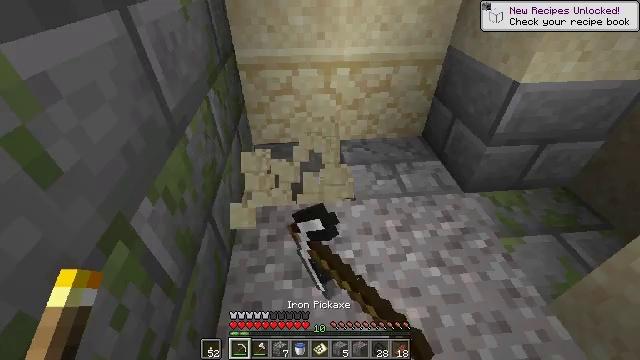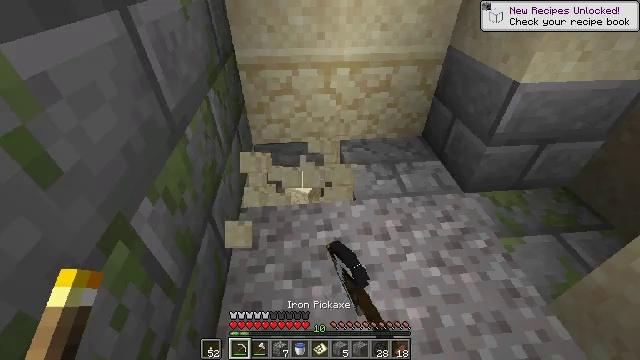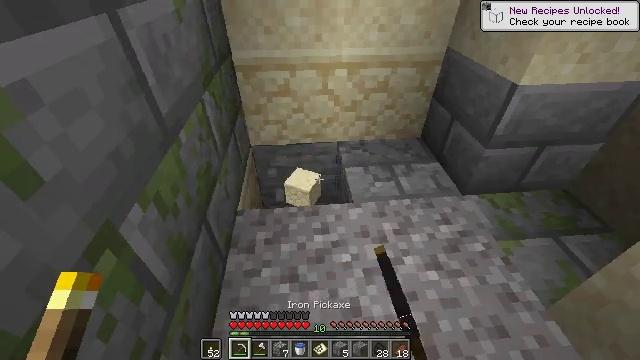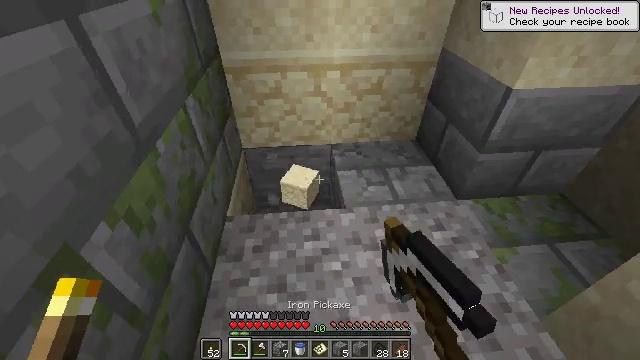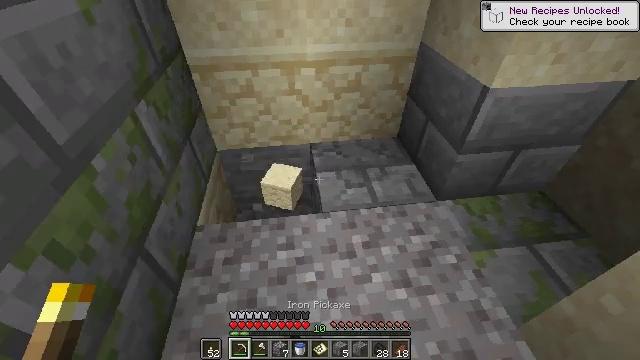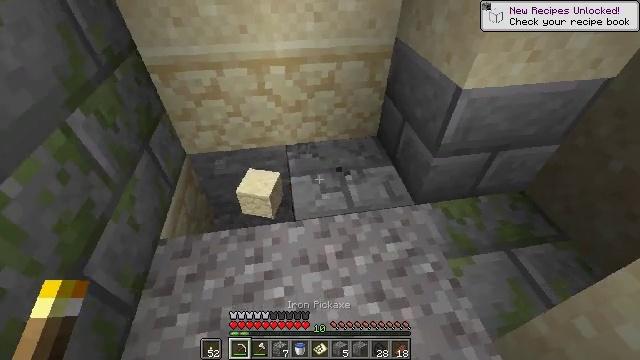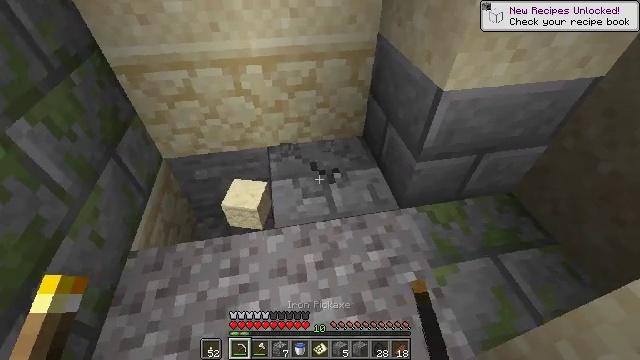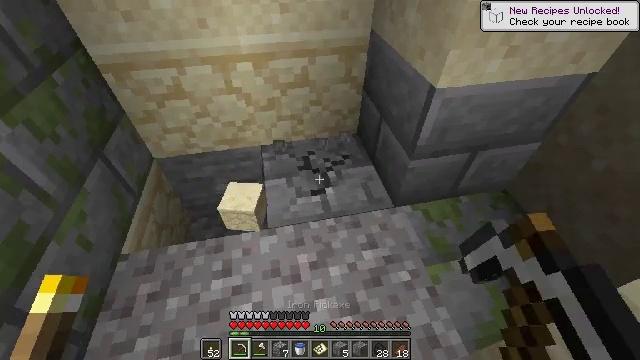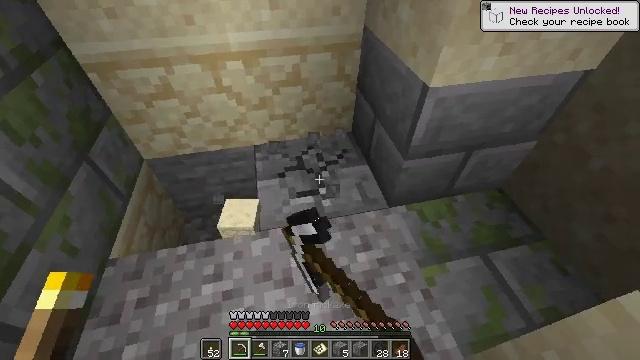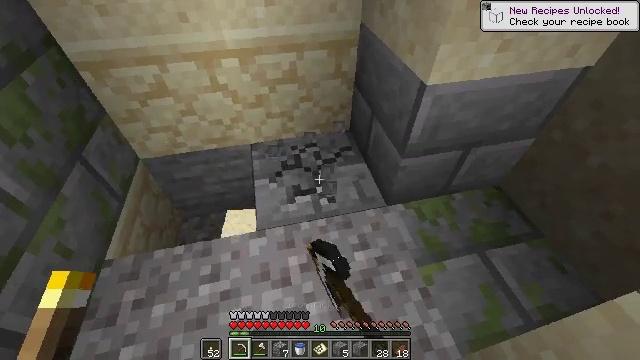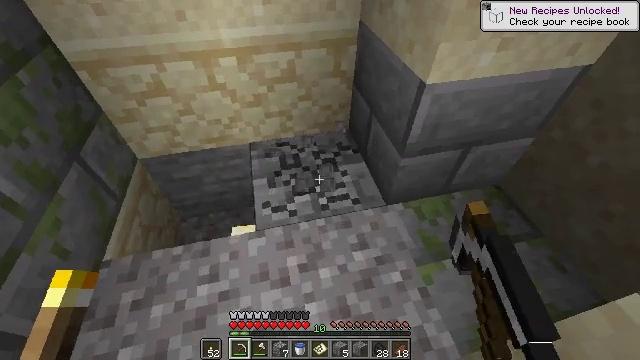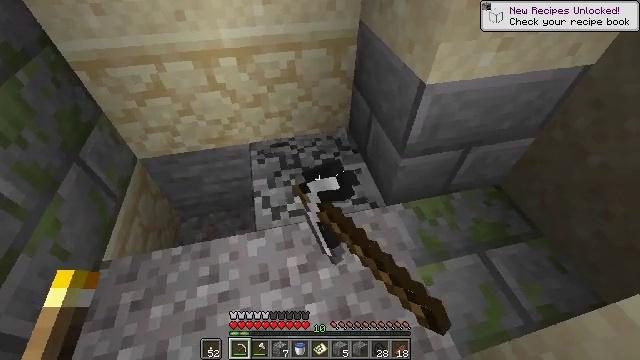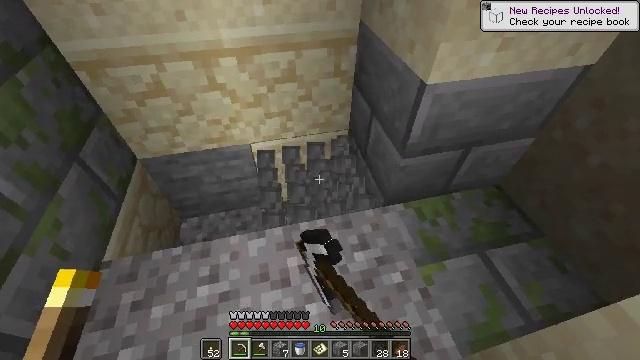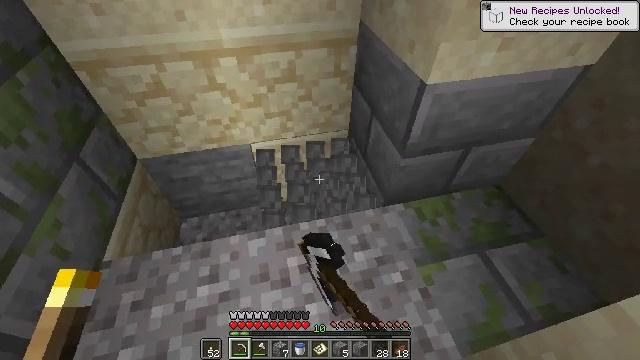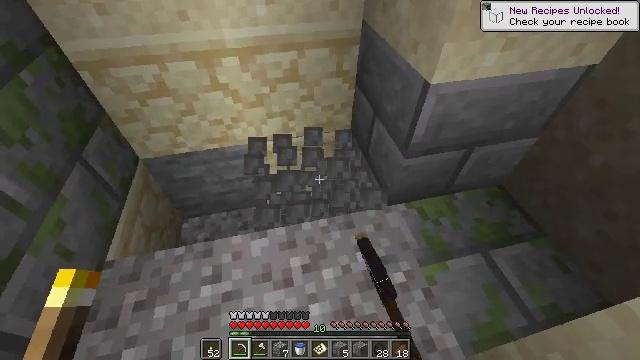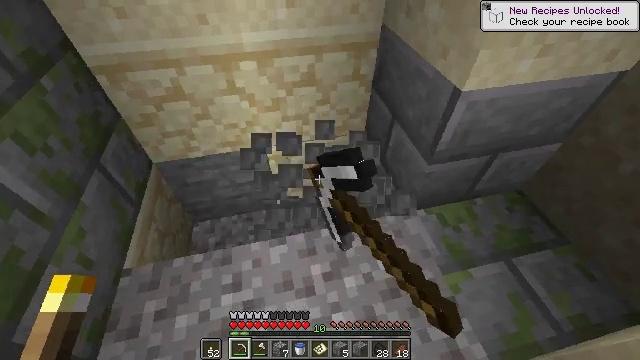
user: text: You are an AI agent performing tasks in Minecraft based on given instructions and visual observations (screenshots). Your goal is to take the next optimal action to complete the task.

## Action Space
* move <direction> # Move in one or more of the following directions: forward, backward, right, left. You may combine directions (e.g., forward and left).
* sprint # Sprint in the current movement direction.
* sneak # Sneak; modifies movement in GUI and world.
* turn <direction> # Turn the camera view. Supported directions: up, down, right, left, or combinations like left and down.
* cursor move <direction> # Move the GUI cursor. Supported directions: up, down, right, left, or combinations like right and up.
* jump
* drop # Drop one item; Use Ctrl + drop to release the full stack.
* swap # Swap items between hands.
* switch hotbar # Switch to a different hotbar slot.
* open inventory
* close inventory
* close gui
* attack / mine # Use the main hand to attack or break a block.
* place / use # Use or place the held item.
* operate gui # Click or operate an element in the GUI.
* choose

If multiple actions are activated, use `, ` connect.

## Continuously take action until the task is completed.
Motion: motion action
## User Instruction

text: Mine the cracked stone bricks.
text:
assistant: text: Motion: attack / mine
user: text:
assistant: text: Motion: move forward and move right, attack / mine
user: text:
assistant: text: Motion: move forward and move right, attack / mine
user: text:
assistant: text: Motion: move forward and move right, turn right and down, attack / mine
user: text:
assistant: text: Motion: move forward and move right, turn right and down, attack / mine
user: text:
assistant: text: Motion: turn right and down, attack / mine
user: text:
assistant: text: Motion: attack / mine
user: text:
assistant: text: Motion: attack / mine
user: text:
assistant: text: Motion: attack / mine
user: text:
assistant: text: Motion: attack / mine
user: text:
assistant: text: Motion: attack / mine
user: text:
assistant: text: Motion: attack / mine
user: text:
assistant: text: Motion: attack / mine
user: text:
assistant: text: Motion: move left, attack / mine
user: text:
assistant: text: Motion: move forward and move left, attack / mine
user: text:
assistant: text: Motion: move forward and move left, turn right and down, attack / mine
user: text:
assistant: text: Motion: attack / mine